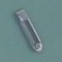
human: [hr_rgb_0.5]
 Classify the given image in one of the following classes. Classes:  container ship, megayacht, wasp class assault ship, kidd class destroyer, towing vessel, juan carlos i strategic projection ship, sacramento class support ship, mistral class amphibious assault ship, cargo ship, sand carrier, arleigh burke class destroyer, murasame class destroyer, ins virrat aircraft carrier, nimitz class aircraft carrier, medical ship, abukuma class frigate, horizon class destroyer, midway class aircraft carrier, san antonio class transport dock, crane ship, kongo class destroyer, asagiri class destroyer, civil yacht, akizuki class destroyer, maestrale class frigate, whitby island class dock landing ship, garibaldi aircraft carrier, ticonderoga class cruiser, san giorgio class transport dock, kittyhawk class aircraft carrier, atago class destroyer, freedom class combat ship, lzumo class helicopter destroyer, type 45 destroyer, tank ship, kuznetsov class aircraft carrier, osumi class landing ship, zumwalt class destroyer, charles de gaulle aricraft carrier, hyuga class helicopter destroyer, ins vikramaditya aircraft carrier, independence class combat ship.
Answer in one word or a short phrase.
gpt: Sand carrier